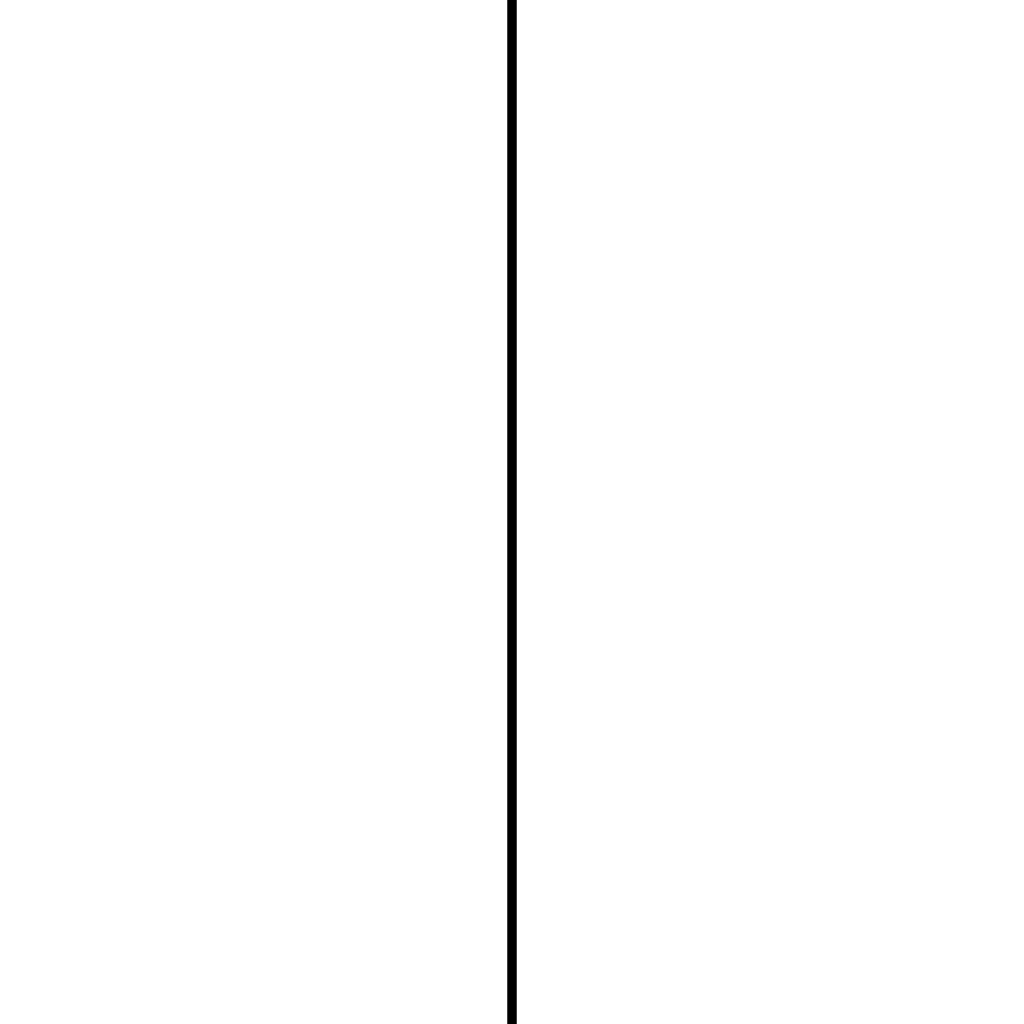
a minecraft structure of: F.C Barcelona bad low quality